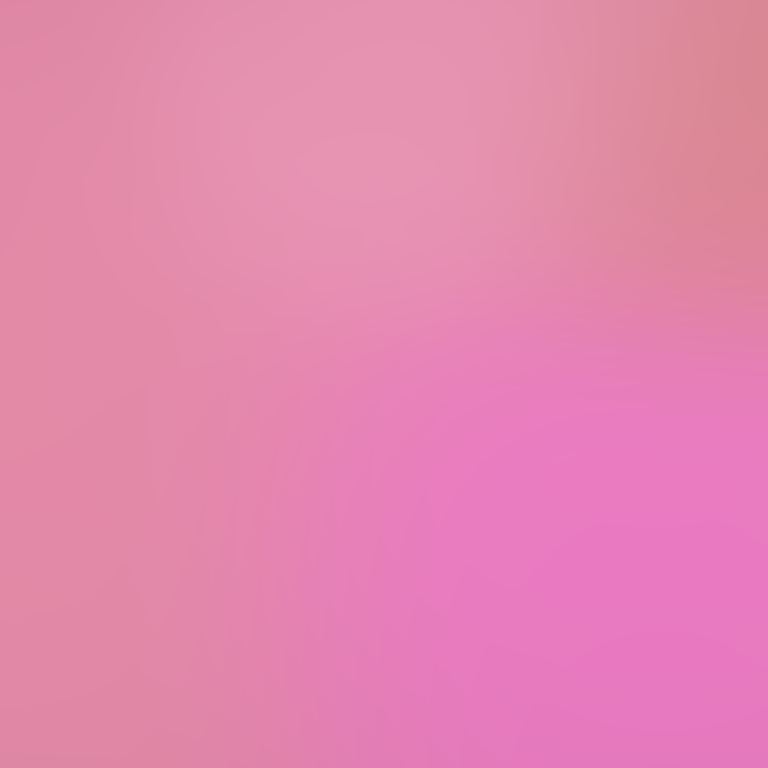
Abstract light effect, smooth gradient from soft pink to light magenta, calm atmosphere, diffuse glow, no room, no furniture, no objects.